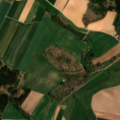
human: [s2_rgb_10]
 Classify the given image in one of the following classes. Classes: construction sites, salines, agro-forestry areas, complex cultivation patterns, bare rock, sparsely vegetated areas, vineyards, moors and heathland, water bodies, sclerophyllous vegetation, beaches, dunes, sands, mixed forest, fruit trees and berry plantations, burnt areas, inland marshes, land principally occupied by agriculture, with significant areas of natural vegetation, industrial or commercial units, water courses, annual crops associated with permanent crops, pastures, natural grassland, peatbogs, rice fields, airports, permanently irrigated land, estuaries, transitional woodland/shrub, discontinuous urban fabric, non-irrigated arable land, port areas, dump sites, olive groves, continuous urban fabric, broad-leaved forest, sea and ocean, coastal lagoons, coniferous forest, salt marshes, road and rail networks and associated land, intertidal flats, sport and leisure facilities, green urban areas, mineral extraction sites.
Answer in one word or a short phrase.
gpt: non-irrigated arable land, land principally occupied by agriculture, with significant areas of natural vegetation, coniferous forest